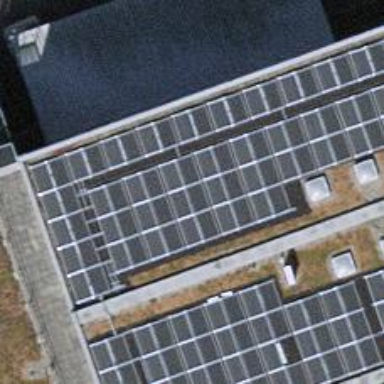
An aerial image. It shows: Solar power generator.